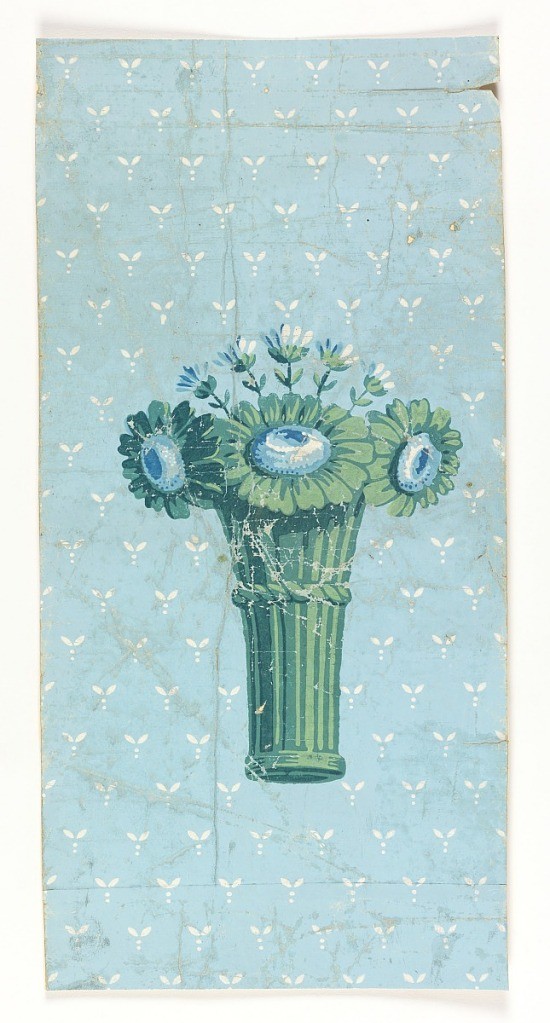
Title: Sidewall and Dado
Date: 1805–25
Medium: Block-printed on handmade paper
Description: a) Sidewall containing a vase with bouquet. The background is printed with a stylized floral motif forming a trellis pattern. Printed in shades of green, blue and white on a light blue ground.